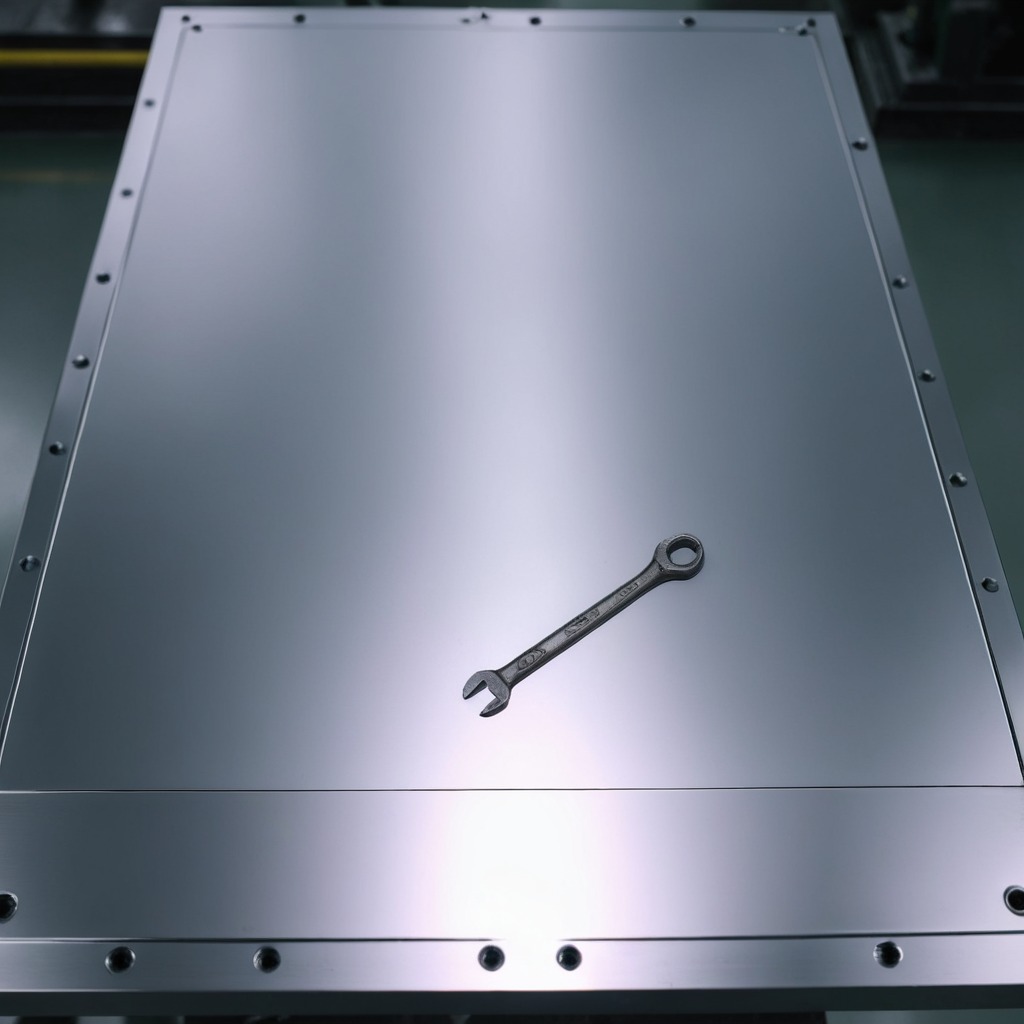
An wrench lies on the metal table in a machine shop under fluorescent lights.